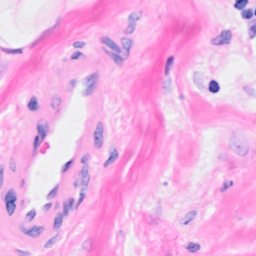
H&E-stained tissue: Breast